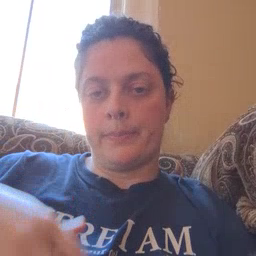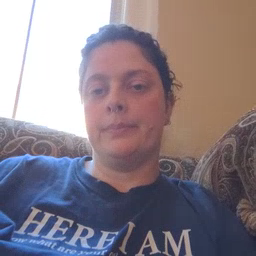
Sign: drop